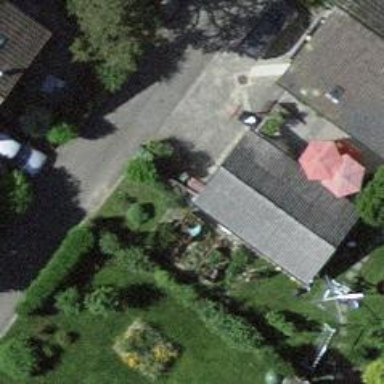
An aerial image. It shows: Garage building.